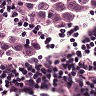
Metastatic tissue present: yes